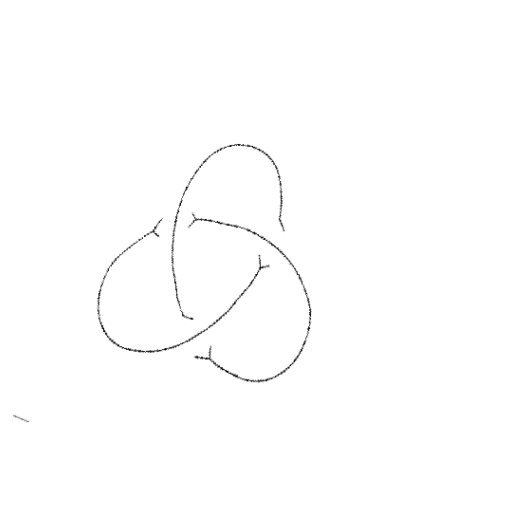
Crossing number: 3